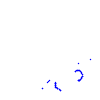
Particle: kaon